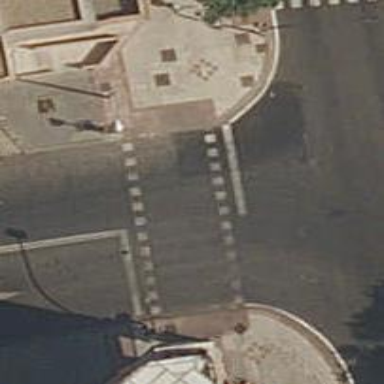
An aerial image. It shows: Road crossing with traffic signals.